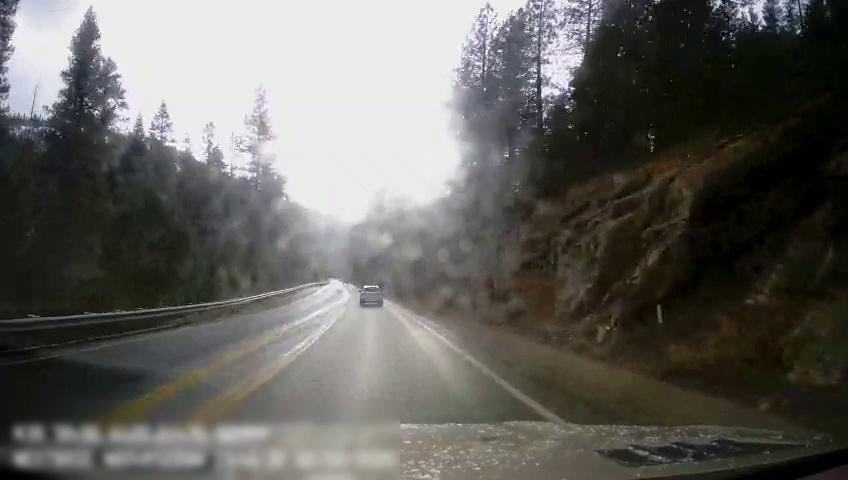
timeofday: Day
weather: Sunny
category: Drivable Space
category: Vehicles | SUV
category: Lanes | Alternate Lane
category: Lanes | Current Lane
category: Lanes | Opposite Lane
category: Lanes | Opposite Lane
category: Lanes | Opposite Lane
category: Lanes | Opposite Lane